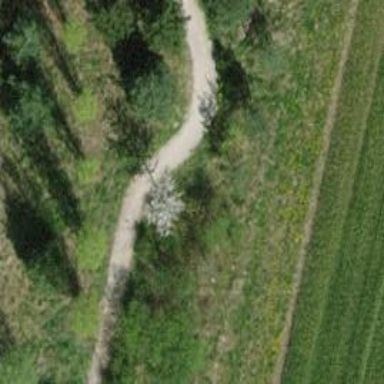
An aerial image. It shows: Gravel path.